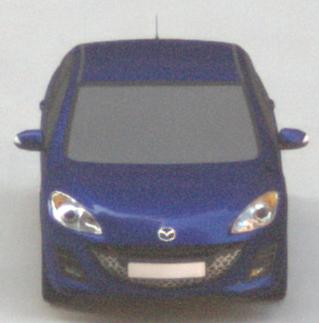
Make: Mazda
Model: 3 1.6
Detailed model: 3 (BL)
Model produced from: 2009/05
Model produced until: 2010/12
Doors: 5
Color: blue
Road condition: dry road
Daytime: morning or afternoon
Contrast: medium contrast